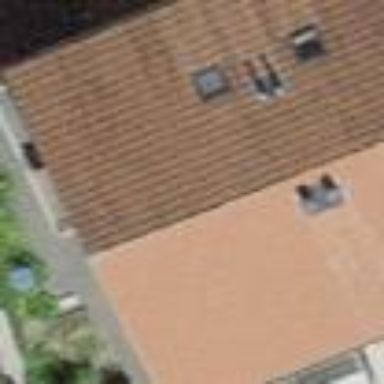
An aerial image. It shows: Residential building.